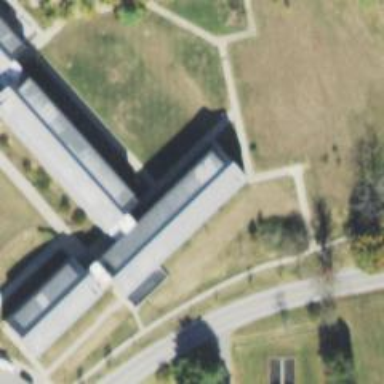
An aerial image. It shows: Dormitory building.